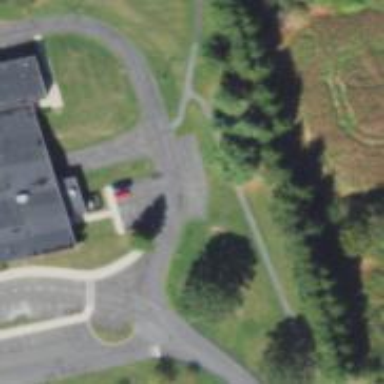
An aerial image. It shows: Parking space.